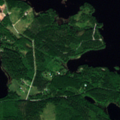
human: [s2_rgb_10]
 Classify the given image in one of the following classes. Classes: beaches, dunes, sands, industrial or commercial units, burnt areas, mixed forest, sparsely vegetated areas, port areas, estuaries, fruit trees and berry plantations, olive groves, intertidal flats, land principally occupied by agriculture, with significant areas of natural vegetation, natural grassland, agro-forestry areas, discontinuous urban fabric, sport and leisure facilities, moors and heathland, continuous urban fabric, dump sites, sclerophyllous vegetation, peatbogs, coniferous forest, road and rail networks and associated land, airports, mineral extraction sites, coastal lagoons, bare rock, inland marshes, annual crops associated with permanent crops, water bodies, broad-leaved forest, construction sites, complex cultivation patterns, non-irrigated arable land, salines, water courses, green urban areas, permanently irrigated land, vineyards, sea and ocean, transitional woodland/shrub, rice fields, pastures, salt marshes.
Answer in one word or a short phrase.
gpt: mixed forest, water bodies